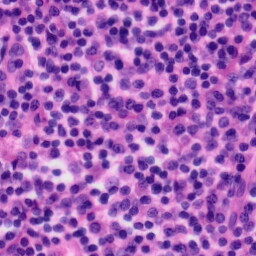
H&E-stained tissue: Tonsil